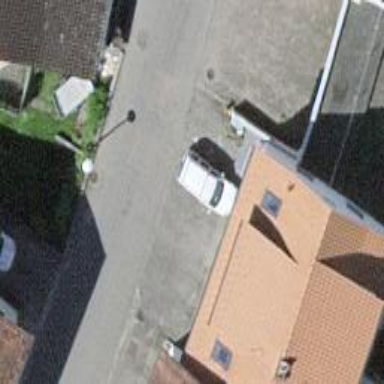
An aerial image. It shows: Residential road.